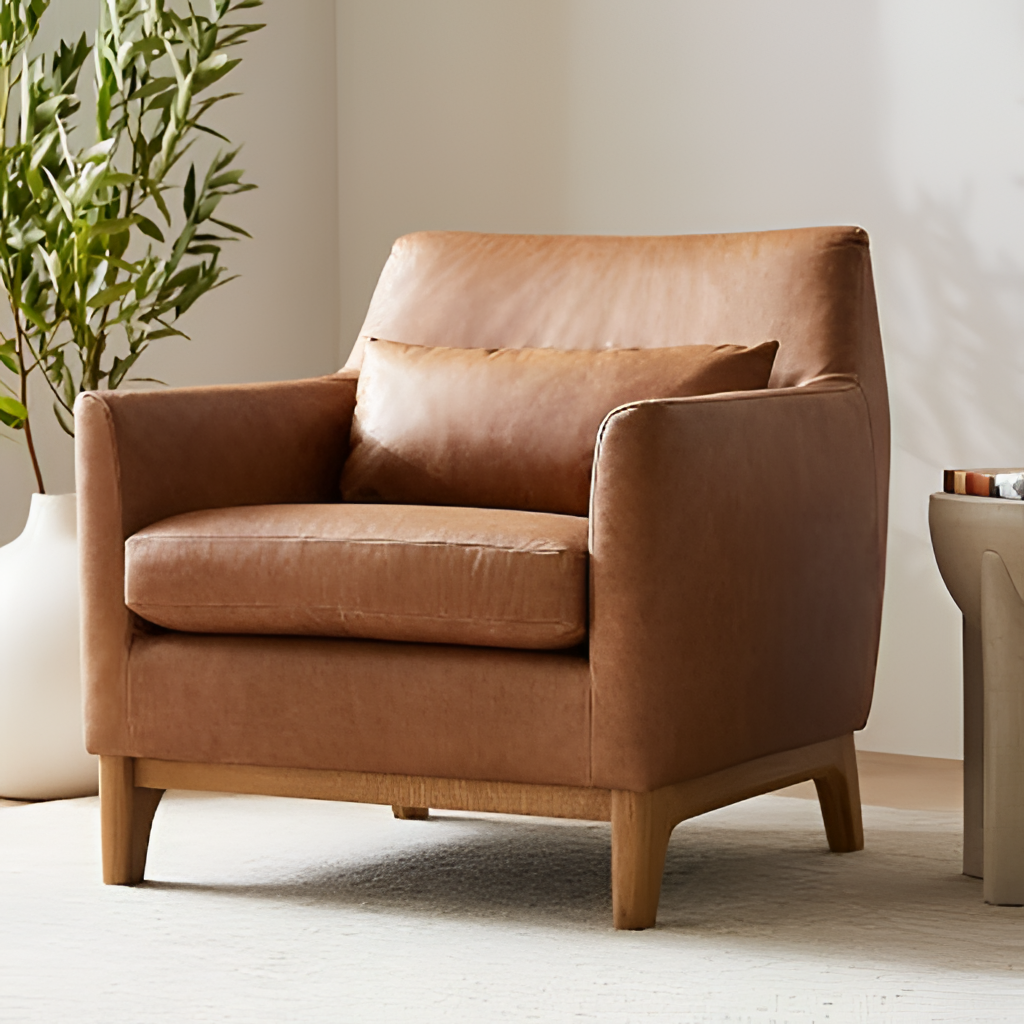
living room, leather armchair, contemporary, beige carpet flooring, with plain pattern, paint wallpaper, with solid pattern